Question: I got Watson Speech-to-Text working on the web. I am now trying to do it on react native but am getting errors on the file upload part.
I am using the HTTPS Watson API. I need to set the 'Content-Type' otherwise Watson returns a error response. However in react-native, for the file upload to work, we seem to need to set ''Content-Type'' to ''multipart/form-data''. Is there anyway to upload a file in react-native while setting Content-Type to ''audio/aac''?
The error Watson API gives me if I set ''Content-Type': 'multipart/form-data'' is:
'''
{
type: "default",
status: 400,
ok: false,
statusText: undefined,
headers: Object,
url: "https://stream.watsonplatform.net/speech-to-text/api/v1/recognize?continuous=true",
_bodyInit: Blob,
_bodyBlob: Blob
}
'''
The response body is:
'''
{
"code_description": "Bad Request",
"code": 400,
"error": "No JSON object could be decoded"
}
'''
Here is my code (full code is here - <URL>:
'''
const ext = 'aac';
const file_path = '/storage/emulated/0/Music/enter-the-book.aac';
data.append('file', {
uri: 'file://${file_path}',
name: 'recording.${ext}',
type: 'audio/${ext}'
}, 'recording.${ext}');
const response = await fetch('https://stream.watsonplatform.net/speech-to-text/api/v1/recognize?continuous=true', {
method: 'POST',
headers: {
// 'Content-Type': 'audio/${ext}',
'Content-Type': 'multipart/form-data',
'X-Watson-Authorization-Token': token
},
body: data
});
console.log('watson-stt::getResults - response:', response);
if (response.status !== 200) {
const error = await response.text();
throw new Error('Got bad response "status" (${response.status}) from Watson Speach to Text server, error: "${error}"');
}
'''
Here is a screenshot of the error I get when I set ''Content-Type': 'audio/aac'':

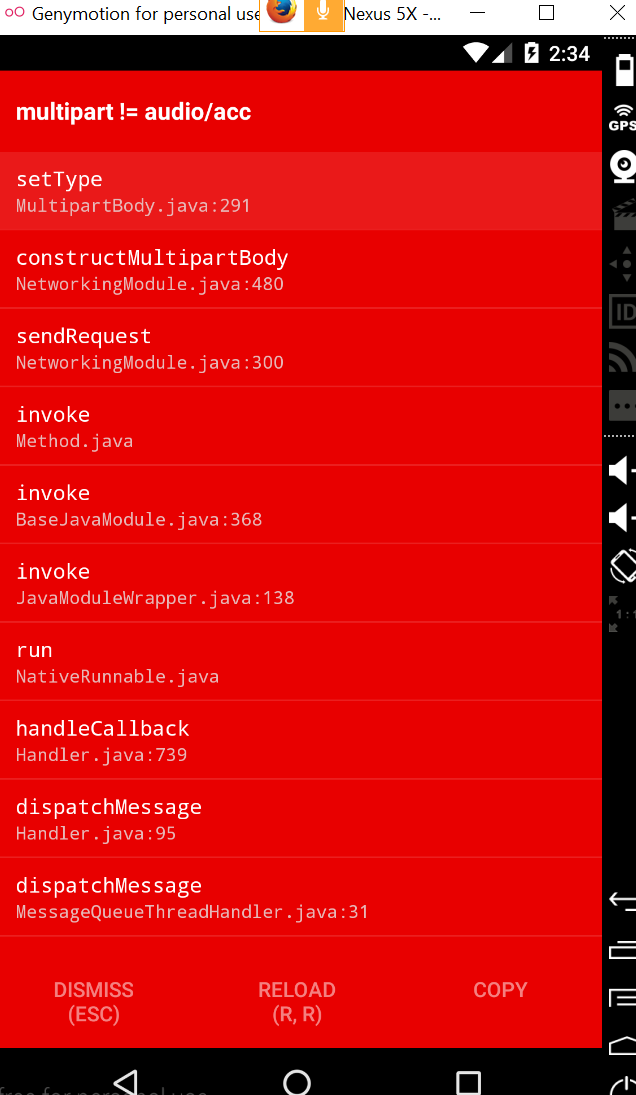
Answer: According to the <URL> the request should be:
'''
curl -X POST -u "{username}":"{password}"
--header "Transfer-Encoding: chunked"
--form metadata="{
"part_content_type":"audio/flac",
"timestamps":true,
"continuous":true}"
--form upload="@audio-file1.flac"
"https://stream.watsonplatform.net/speech-to-text/api/v1/recognize"
'''
So the 'content-type' should be 'multipart/form-data', you can specify aac as '"part_content_type": "audio/aac"'.
The big problem you have is that 'audio/aac' is not in supported <URL>. You might probably need another codec.